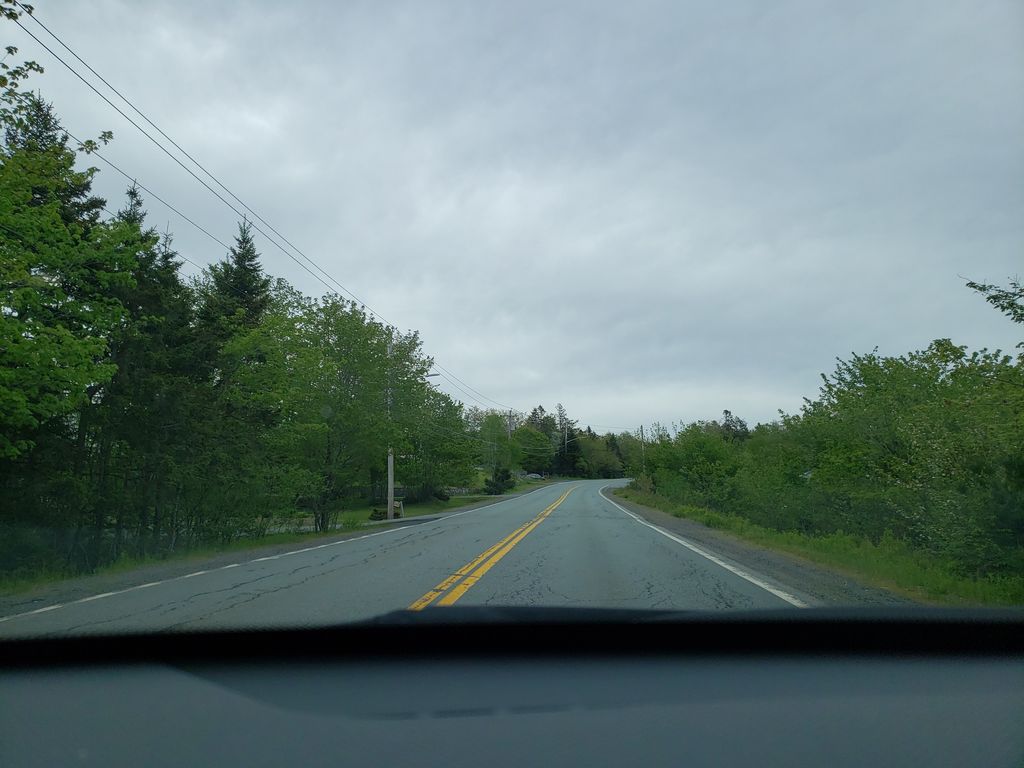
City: halifax